Question: I'm working on a Java app that is using Google Cloud Data flow and I'm getting errors when trying to compile using gradle.
Dependencies section in build.gradle is:
'''
dependencies {
compile 'commons-codec:commons-codec:1.9'
compile 'com.google.cloud.dataflow:google-cloud-dataflow-java-sdk-all:0.3.150227'
compile 'com.google.inject.extensions:guice-multibindings:3.0'
compile 'com.google.inject:guice:3.0'
'''
}
The error I'm getting is:
> Could not resolve
com.google.cloud.dataflow:google-cloud-dataflow-java-proto-library-all:0.3.150206.
Required by:
:telstra-targetingserver-cdf-cptmappings:0.0.1 > com.google.cloud.dataflow:google-cloud-dataflow-java-sdk-all:0.3.150227> Could not parse POM <URL>
Could not find com.google.cloud.dataflow:google-cloud-dataflow-java-sdk-parent:LATEST.
Searched in the following locations:
file:/Users/pablocaif/.m2/repository/com/google/cloud/dataflow/google-cloud-dataflow-java-sdk-parent/LATEST/google-cloud-dataflow-java-sdk-parent-LATEST.pom
file:/Users/pablocaif/.m2/repository/com/google/cloud/dataflow/google-cloud-dataflow-java-sdk-parent/LATEST/google-cloud-dataflow-java-sdk-parent-LATEST.jar
<URL>
<URL>
LATEST appears to be missing in <URL>
The content at this time is:

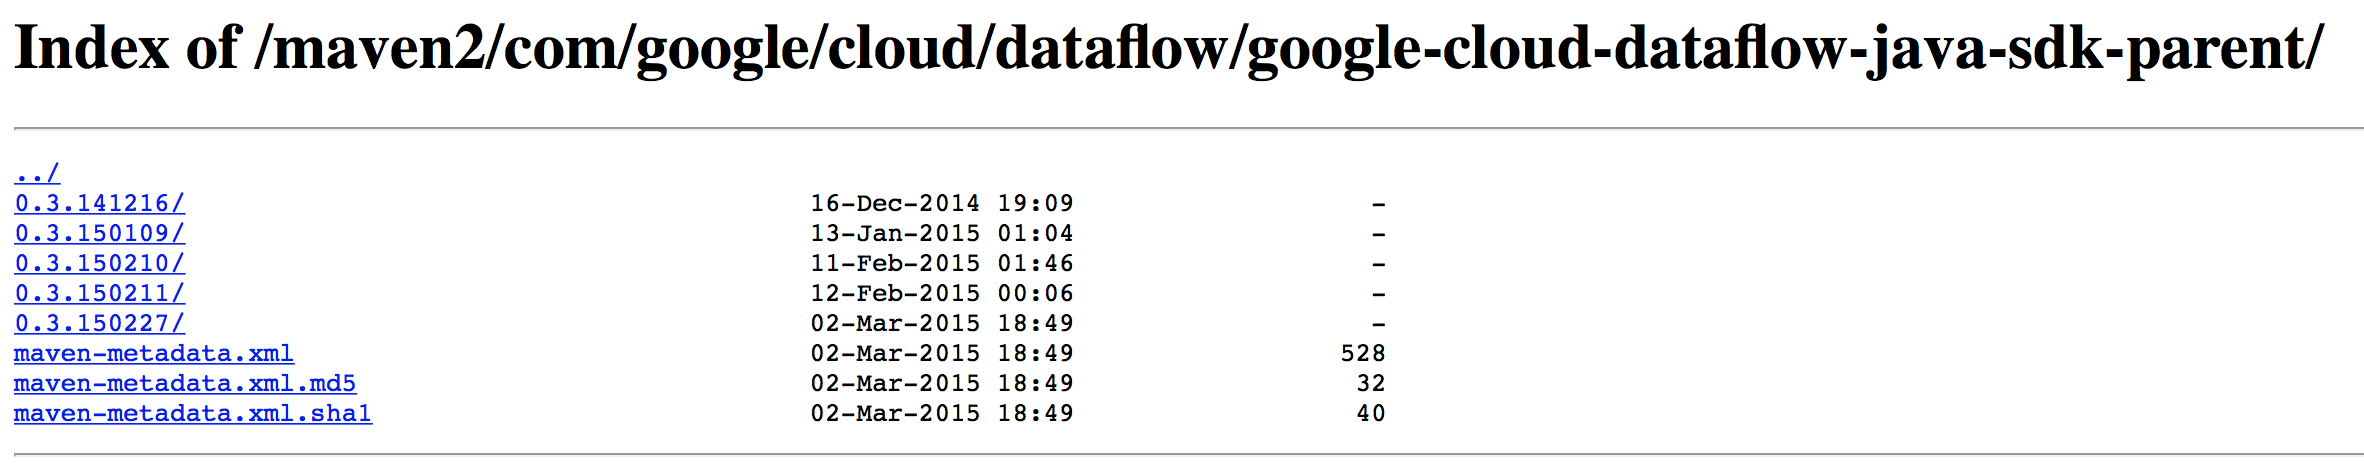
Answer: This is a known issue which will be resolved with the next Maven push of Cloud Dataflow which is planned for next Monday (3/23).